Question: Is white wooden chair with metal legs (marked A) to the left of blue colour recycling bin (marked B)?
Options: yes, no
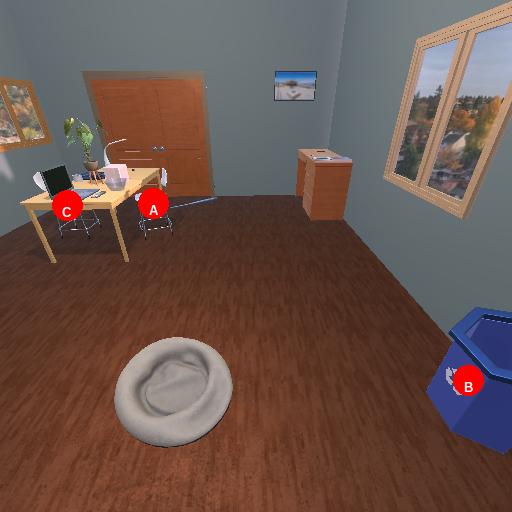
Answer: yes